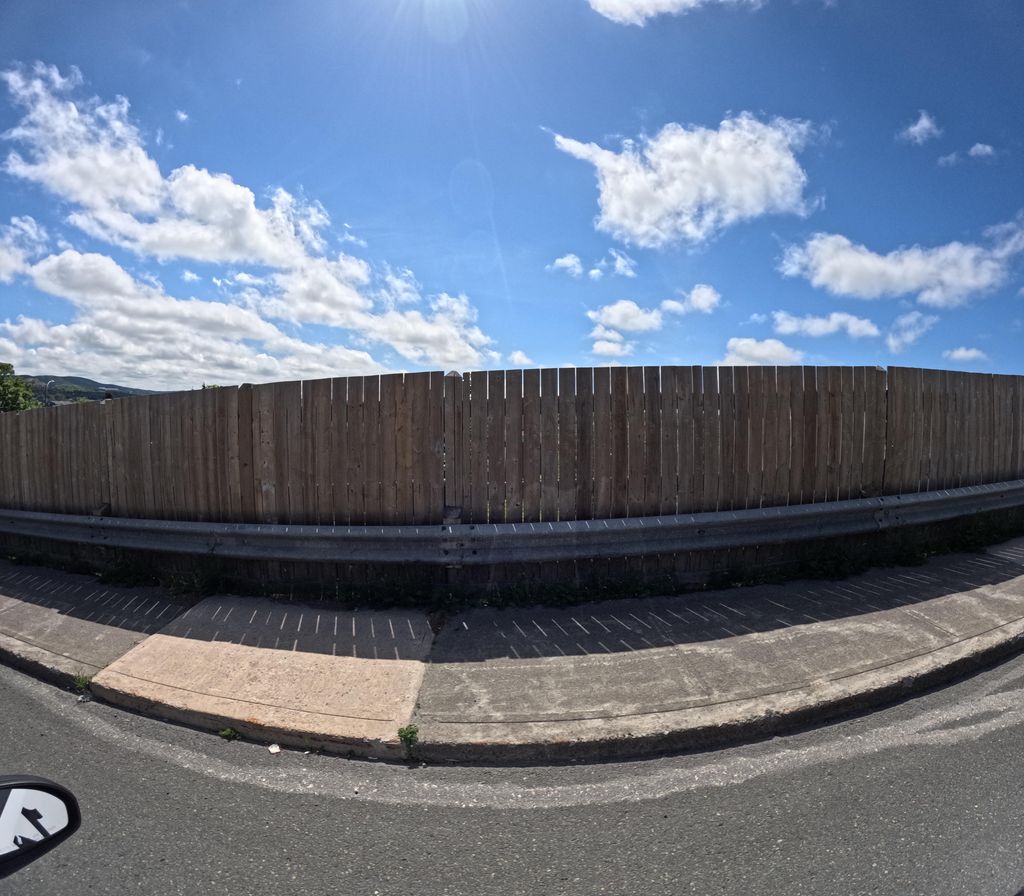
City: st_johns